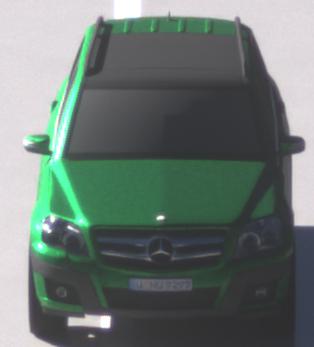
Make: Mercedes-Benz
Model: GLK 280
Detailed model: GLK-Class (204)
Model produced from: 2008/10
Model produced until: 2009/04
Doors: 5
Color: green
Road condition: wet road
Daytime: morning or afternoon
Contrast: high contrast